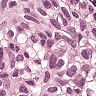
Metastatic tissue present: yes